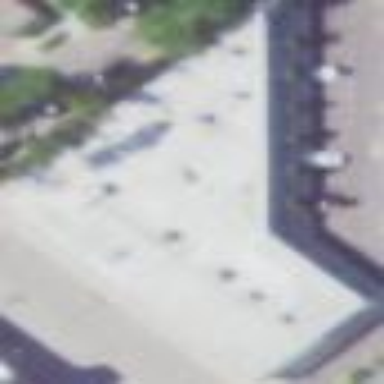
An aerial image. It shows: Retail building.